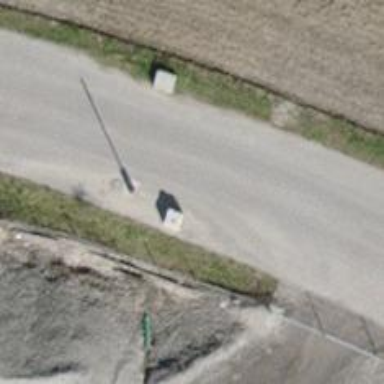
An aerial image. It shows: Block barrier.